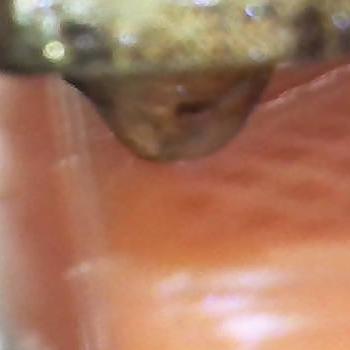
Flow rate: 208%